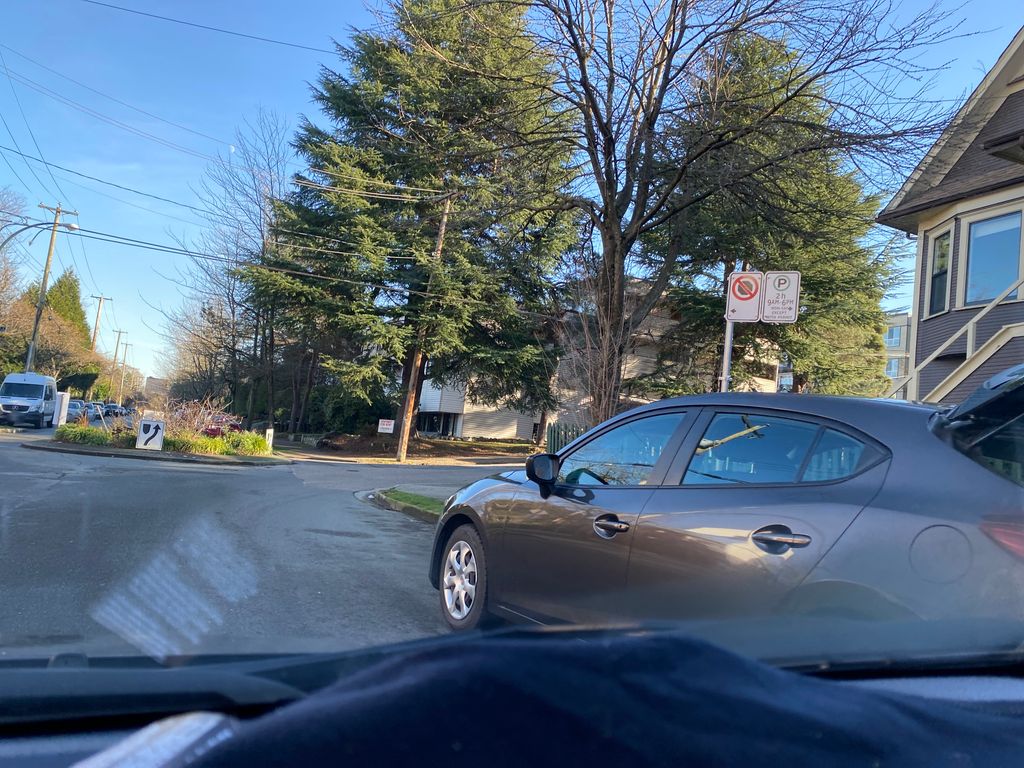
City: vancouver